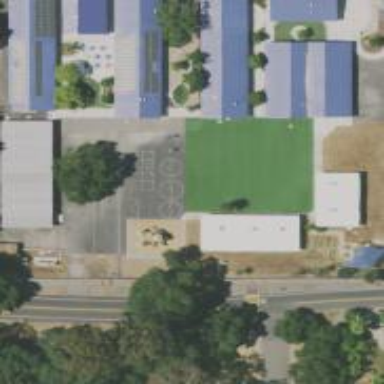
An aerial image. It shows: Schoolyard with asphalt surface.